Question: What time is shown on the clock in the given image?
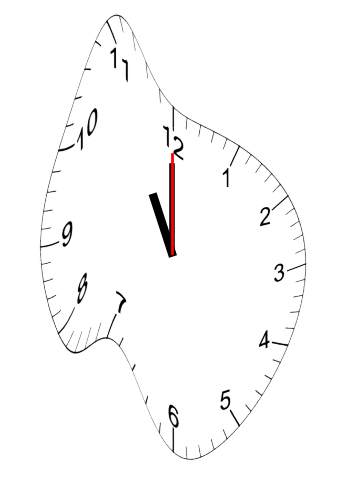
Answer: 11:00:00